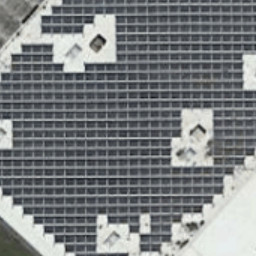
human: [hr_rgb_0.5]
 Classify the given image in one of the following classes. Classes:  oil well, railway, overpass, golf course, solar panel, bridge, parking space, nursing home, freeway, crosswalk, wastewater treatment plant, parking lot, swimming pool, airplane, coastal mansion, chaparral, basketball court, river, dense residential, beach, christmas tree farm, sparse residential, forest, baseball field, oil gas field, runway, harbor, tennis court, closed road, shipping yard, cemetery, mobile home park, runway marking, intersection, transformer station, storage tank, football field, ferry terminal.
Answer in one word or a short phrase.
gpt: solar panel